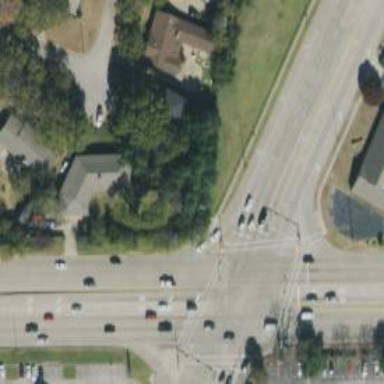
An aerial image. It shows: Footway crossing.